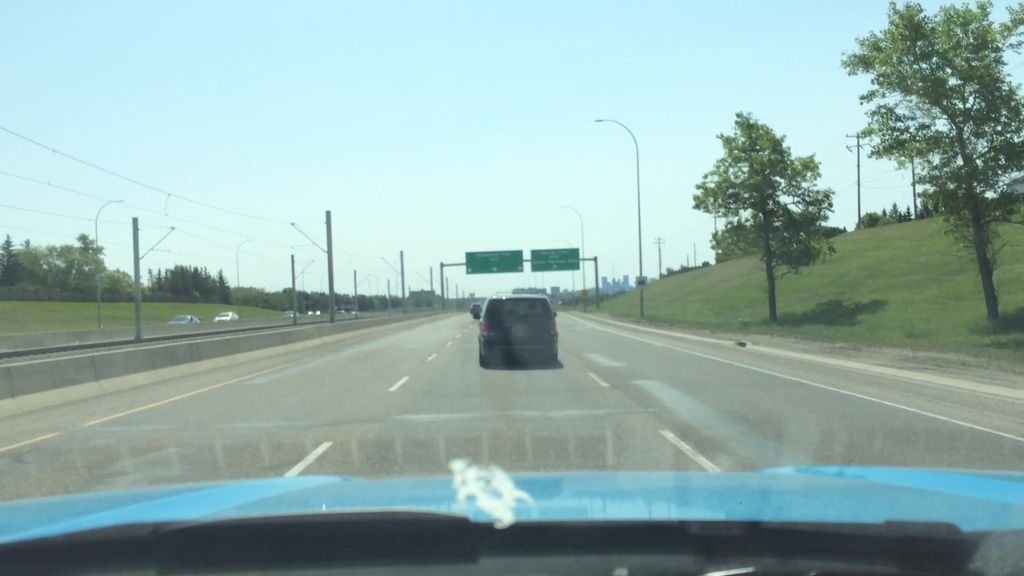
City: calgary